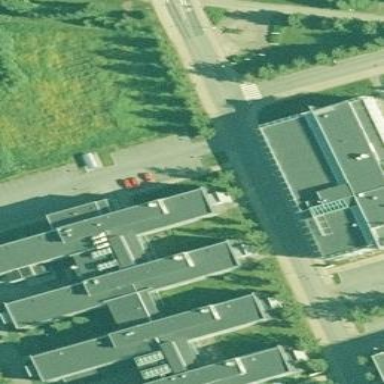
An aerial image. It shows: Office building.